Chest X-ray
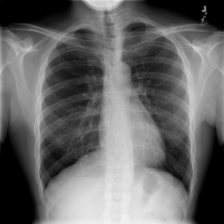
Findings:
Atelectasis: negative
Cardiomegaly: negative
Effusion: negative
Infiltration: negative
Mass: negative
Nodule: negative
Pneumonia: negative
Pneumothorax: negative
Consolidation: negative
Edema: negative
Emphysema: negative
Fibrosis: negative
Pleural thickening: negative
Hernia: negative